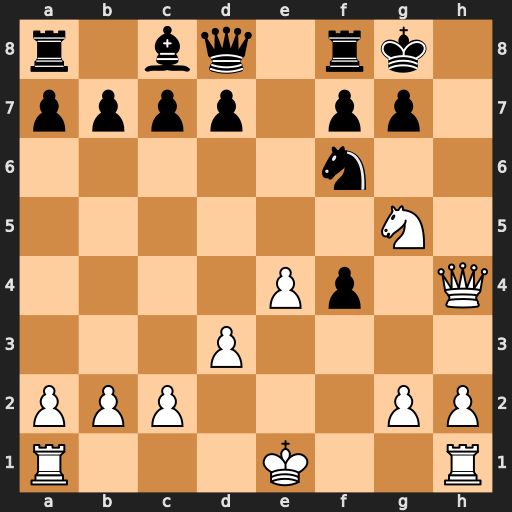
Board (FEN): r1bq1rk1/pppp1pp1/5n2/6N1/4Pp1Q/3P4/PPP3PP/R3K2R
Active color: w
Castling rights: KQ
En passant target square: -
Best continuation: O-O Re8 Rxf4 d5 Raf1 Re5 Rxf6 Rxg5 Qxg5